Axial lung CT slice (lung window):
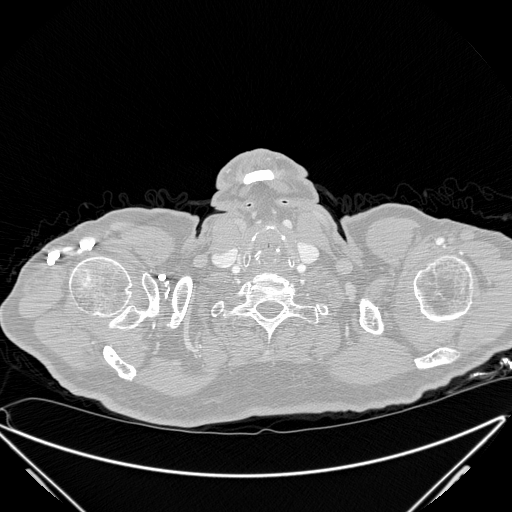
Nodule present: no